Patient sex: M
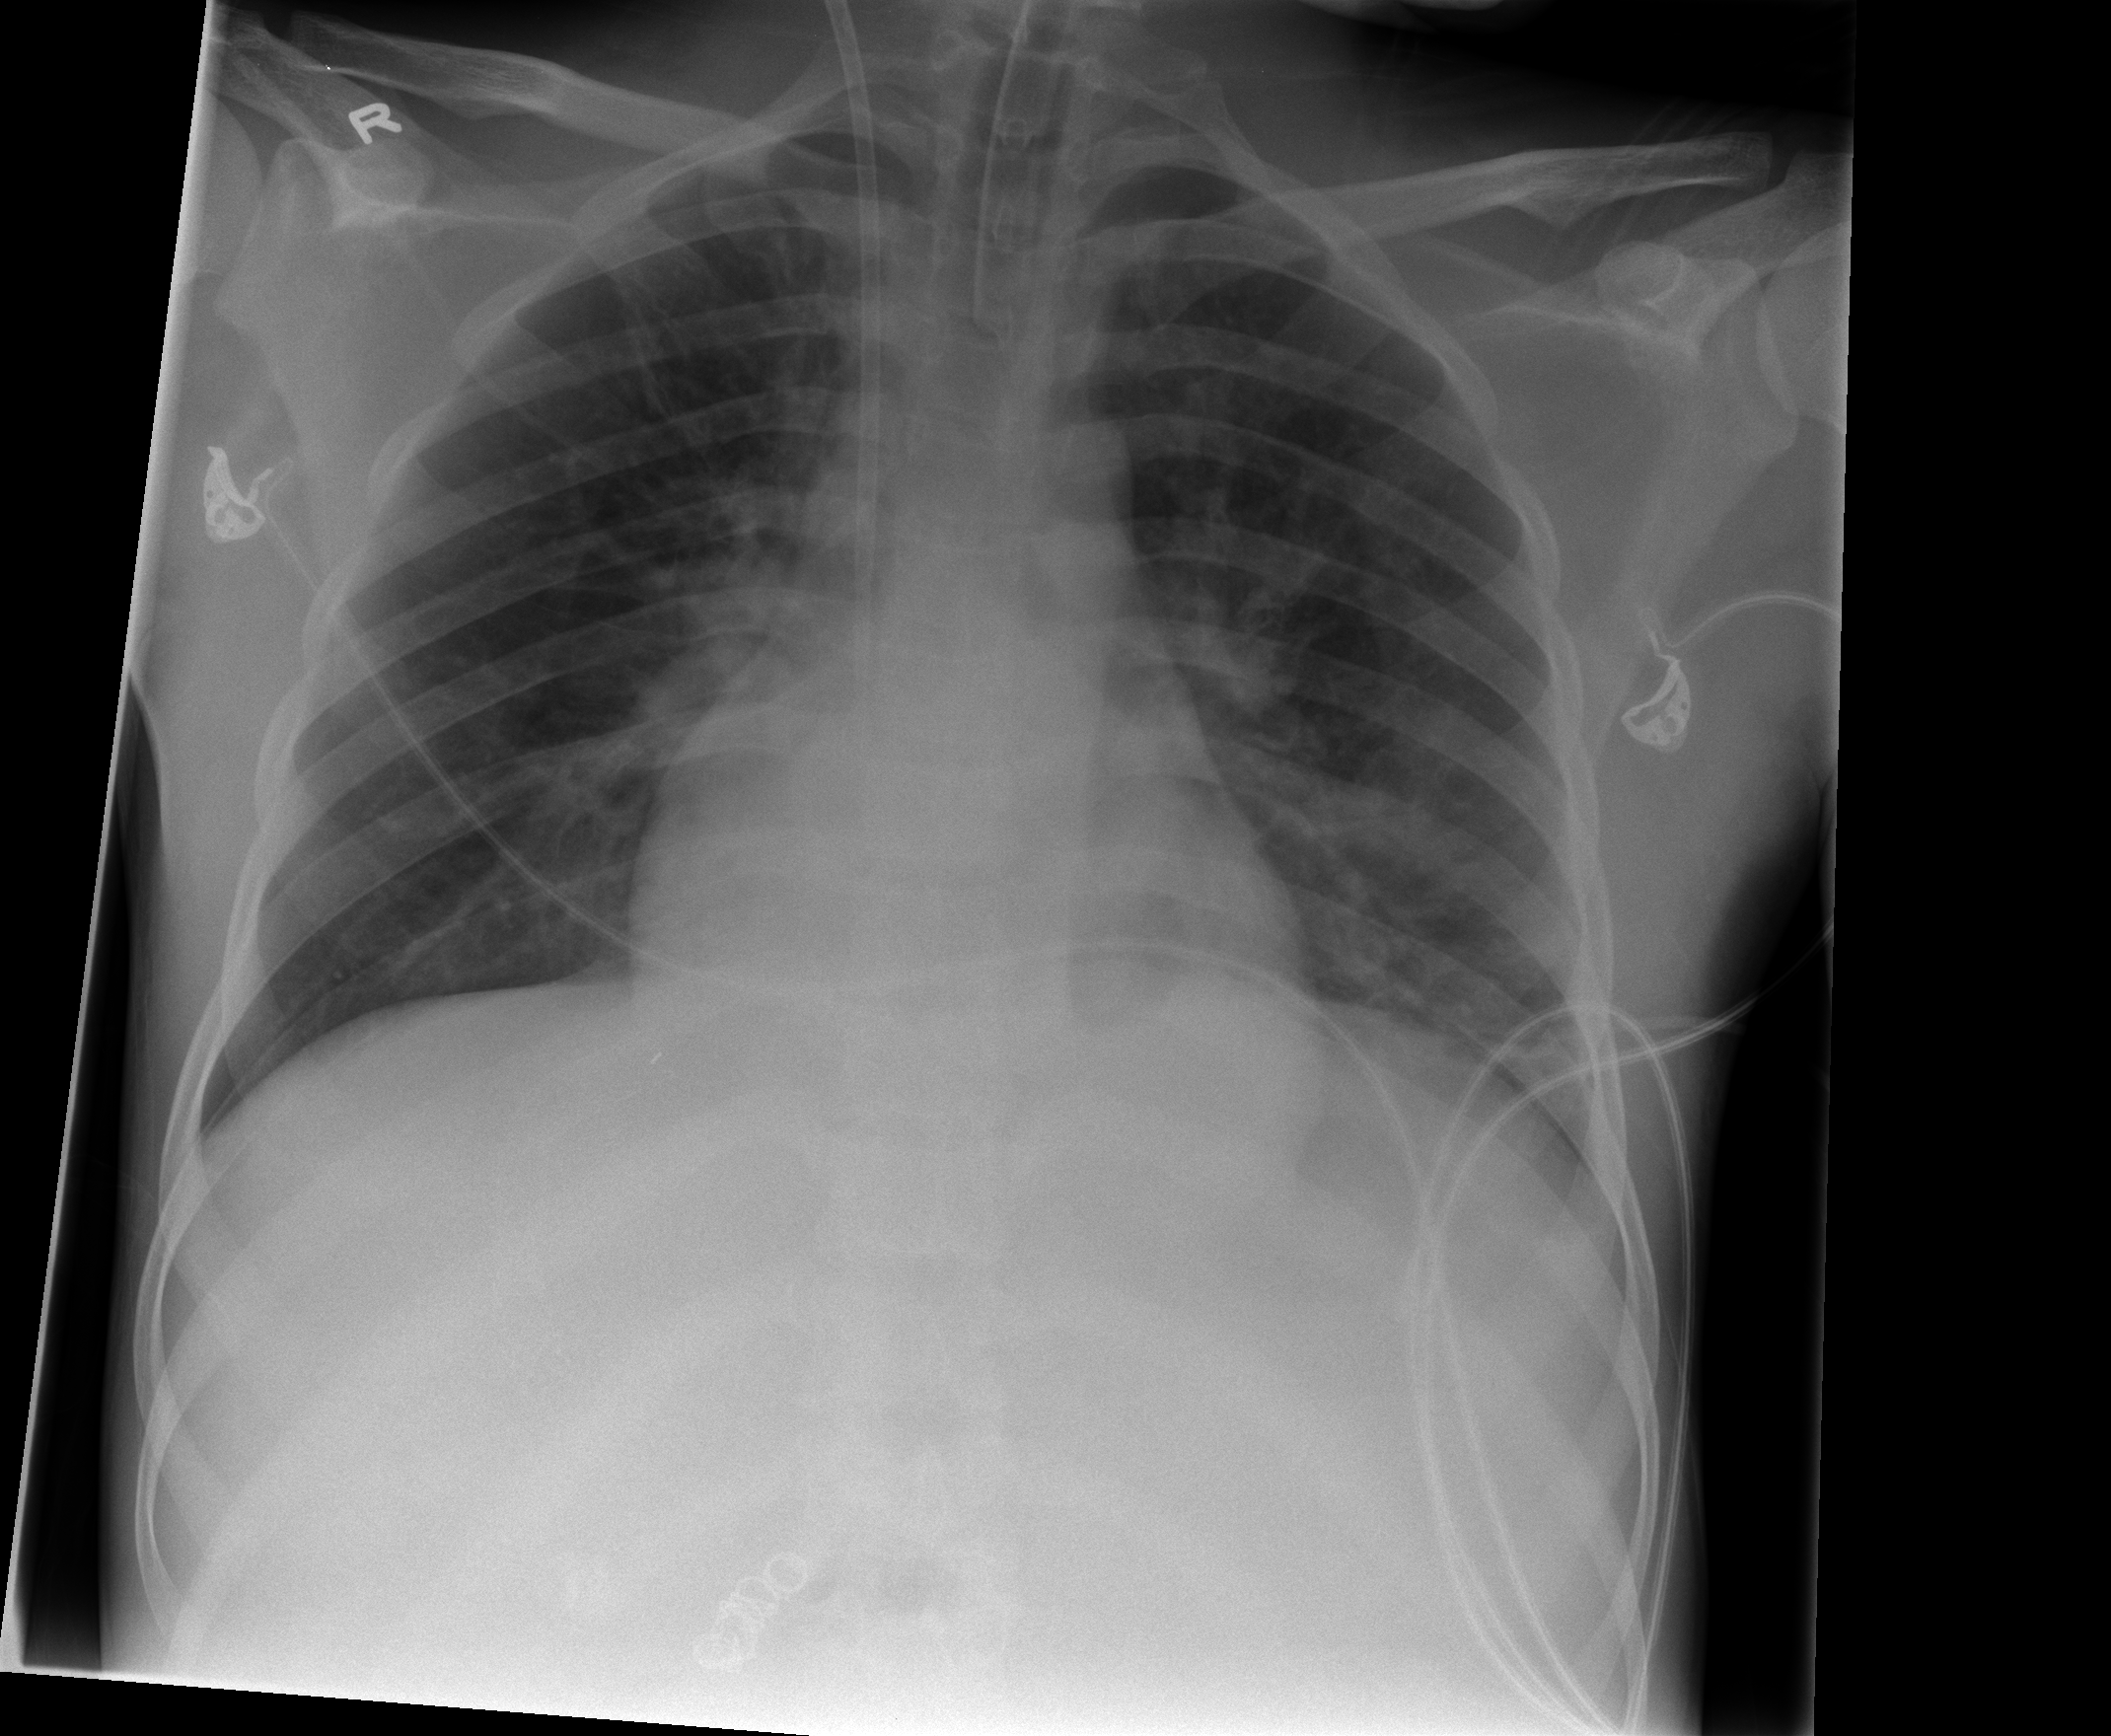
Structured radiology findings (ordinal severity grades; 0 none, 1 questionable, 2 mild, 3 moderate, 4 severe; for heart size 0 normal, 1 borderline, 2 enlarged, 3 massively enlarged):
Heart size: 1
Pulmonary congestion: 1
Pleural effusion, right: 0
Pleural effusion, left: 0
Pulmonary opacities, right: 0
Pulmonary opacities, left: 1
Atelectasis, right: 0
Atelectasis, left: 2